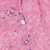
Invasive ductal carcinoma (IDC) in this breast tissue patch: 0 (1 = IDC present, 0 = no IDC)